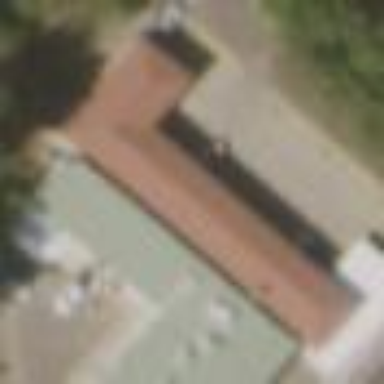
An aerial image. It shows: Motel.